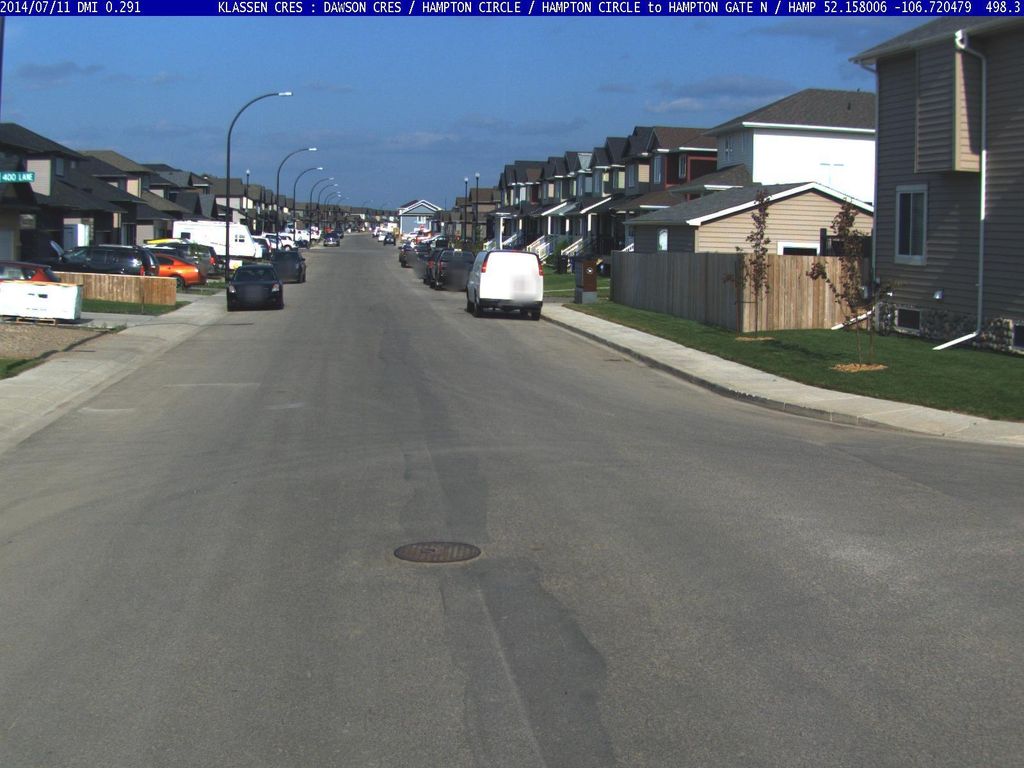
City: saskatoon